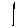
Label: line